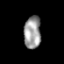
Tissue: prostate
Cell type: Epithelial cells
Senescence score: 0.3005
Nuclear area (px): 542
Mean DAPI intensity: 155.103